Question: I have a QListView with a list of strings.
Basically, I use it as pop window for a QLineEdit for an autocomplete process.
I dont want the QListView to display blank lines, only lines that have strings in it.
See this:

I want it to resize itself automatically so it wont have these blank rows after the last entry.
Thanks
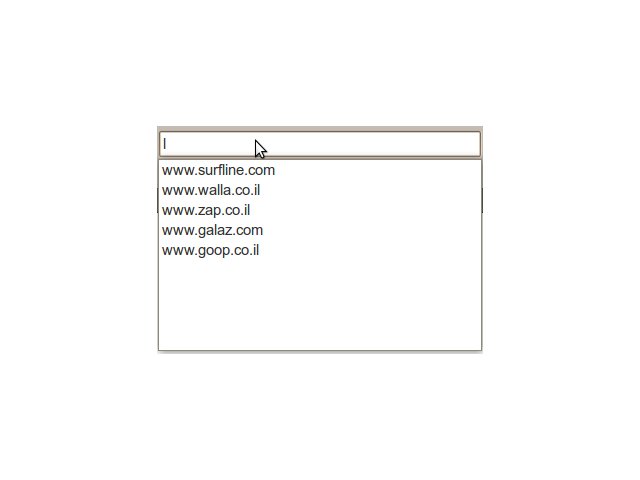
Answer: You can try to do this: Reimplement <URL> method class. Say you have MyListView inherited from QListView. So the code can look like this:
'''
void MyListView::rowsInserted ( const QModelIndex & parent, int start, int end )
{
QListView::rowsInserted(parent, start, end);
int rc = model()->rowCount();
// use this all the rows have the same height. otherwise
// you will need to iterate and sum all row heights
resize(width(), rc ? rc*sizeHintForRow(0): height());
}
'''
But to do it simpler, I'd recommend you to use <URL>. Its already designed for what you need and you don't need to spend time trying to make it work.